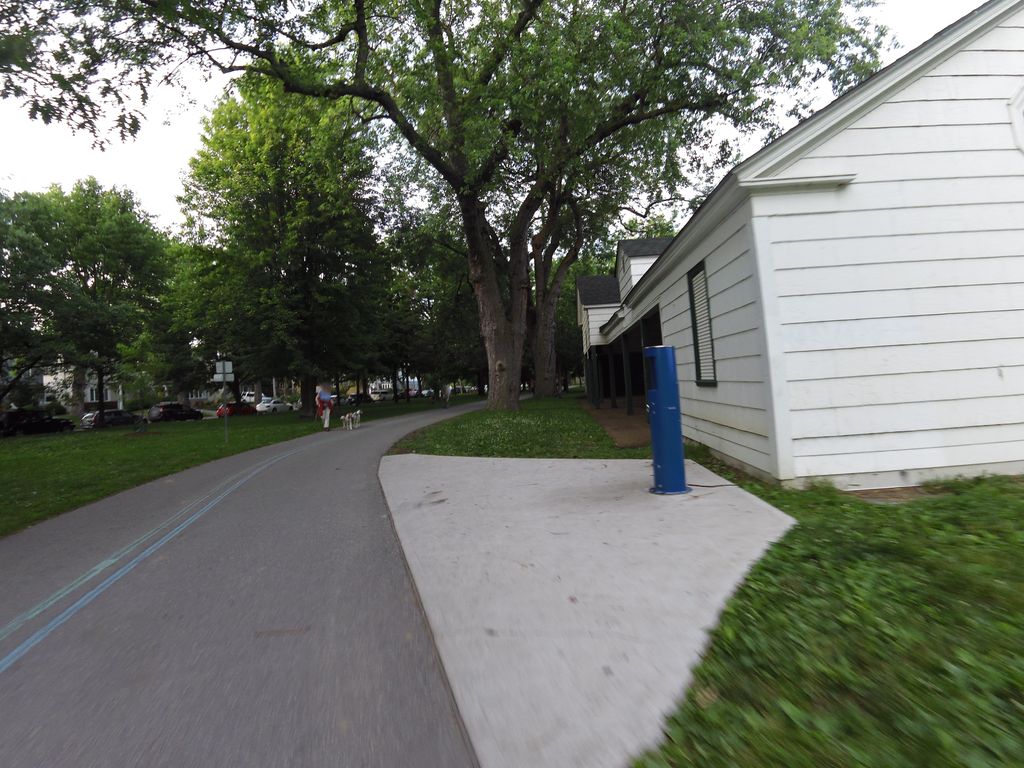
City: toronto